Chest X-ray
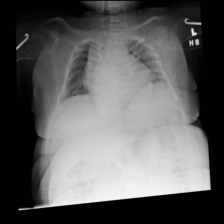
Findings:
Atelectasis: negative
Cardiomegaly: negative
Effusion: negative
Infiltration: negative
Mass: negative
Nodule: negative
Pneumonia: negative
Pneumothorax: negative
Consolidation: negative
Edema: negative
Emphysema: negative
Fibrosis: negative
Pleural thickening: negative
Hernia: negative